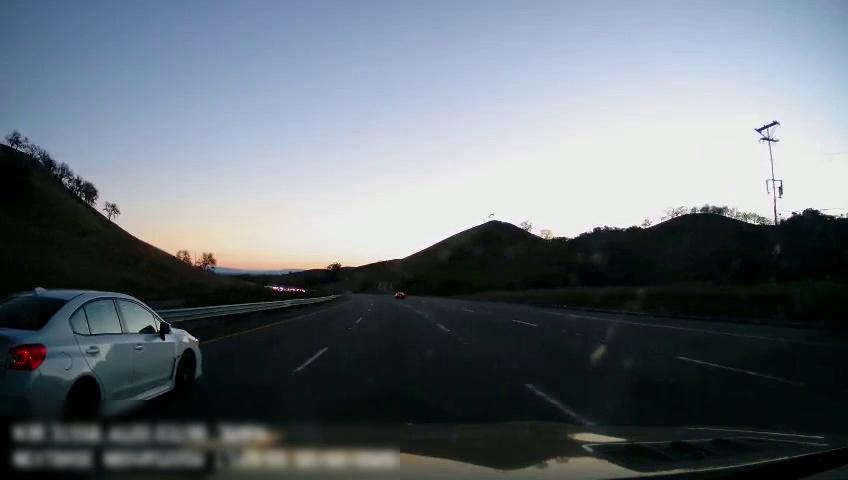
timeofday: Day
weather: Sunny
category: Drivable Space
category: Vehicles | Car
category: Vehicles | Car
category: Lanes | Current Lane
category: Lanes | Current Lane
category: Lanes | Alternate Lane
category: Lanes | Alternate Lane
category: Lanes | Alternate Lane